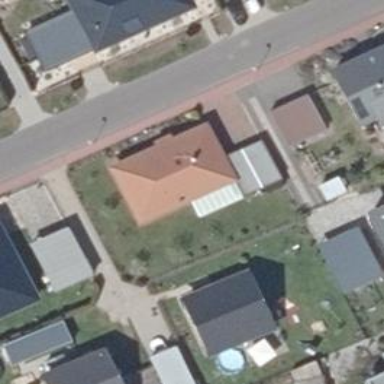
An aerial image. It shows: Detached building.